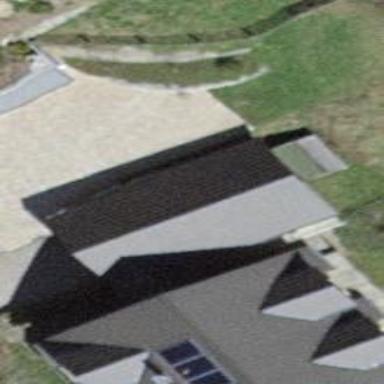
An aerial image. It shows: Garage building.